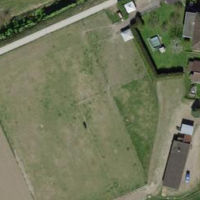
EUNIS habitat code: 52
Species observed at this site:
Gallinula chloropus